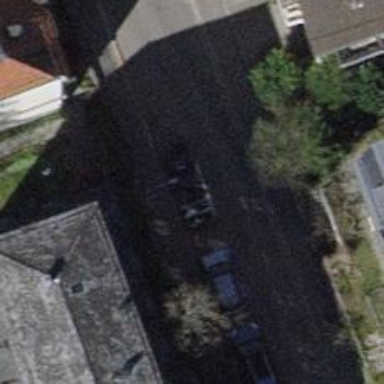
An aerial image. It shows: Motorcycle parking facility.